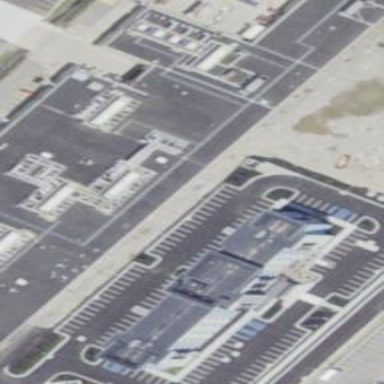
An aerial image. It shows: Hotel building.